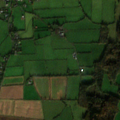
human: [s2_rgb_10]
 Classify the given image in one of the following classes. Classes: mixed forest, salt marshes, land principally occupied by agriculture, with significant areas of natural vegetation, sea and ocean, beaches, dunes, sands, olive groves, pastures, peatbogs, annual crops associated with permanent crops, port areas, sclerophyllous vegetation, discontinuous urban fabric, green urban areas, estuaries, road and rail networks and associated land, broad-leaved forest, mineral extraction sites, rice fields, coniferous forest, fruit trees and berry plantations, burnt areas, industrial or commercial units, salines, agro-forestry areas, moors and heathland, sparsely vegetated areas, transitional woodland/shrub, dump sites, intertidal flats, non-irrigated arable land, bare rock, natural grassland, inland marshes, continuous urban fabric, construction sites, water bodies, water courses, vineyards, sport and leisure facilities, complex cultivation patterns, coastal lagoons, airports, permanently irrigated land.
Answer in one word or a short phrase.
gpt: non-irrigated arable land, pastures, complex cultivation patterns, mixed forest